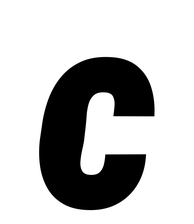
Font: Roboto-Italic_Condensed_Black_Italic